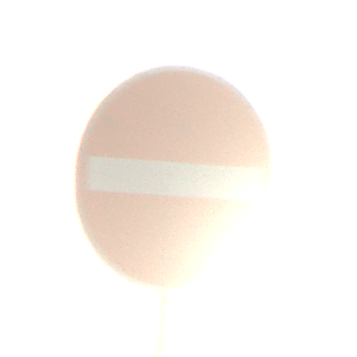
Verkehrszeichen: VerbotDerEinfahrt
Umgebung: Outdoor, Suburban
Tageszeit: MorningAfternoon
Wetter: PartlyCloudy
Licht: Natural
Jahreszeit: NotSpecified
Kontrast: HighContrast